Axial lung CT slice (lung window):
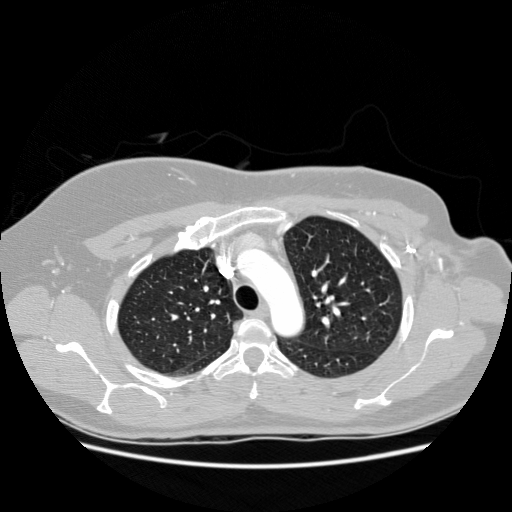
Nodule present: no